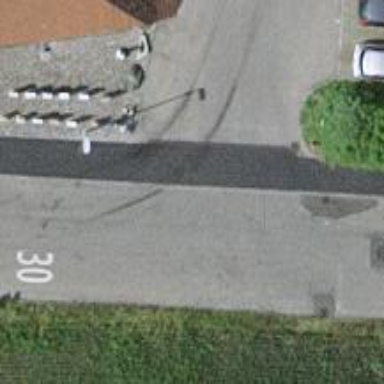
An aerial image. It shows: Residential road with asphalt surface. There is sidewalk on the left side.